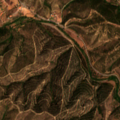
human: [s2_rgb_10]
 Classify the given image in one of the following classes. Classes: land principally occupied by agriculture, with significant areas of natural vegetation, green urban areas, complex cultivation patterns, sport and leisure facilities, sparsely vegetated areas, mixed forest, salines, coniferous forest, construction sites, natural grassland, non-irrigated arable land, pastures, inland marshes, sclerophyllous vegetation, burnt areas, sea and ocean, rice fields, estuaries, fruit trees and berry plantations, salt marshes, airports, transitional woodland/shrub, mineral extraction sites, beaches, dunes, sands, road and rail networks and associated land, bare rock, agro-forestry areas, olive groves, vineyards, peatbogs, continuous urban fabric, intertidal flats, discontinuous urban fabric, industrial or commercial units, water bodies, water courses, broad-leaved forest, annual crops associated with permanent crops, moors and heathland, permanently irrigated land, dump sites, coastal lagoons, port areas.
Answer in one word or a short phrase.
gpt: land principally occupied by agriculture, with significant areas of natural vegetation, broad-leaved forest, sclerophyllous vegetation, transitional woodland/shrub